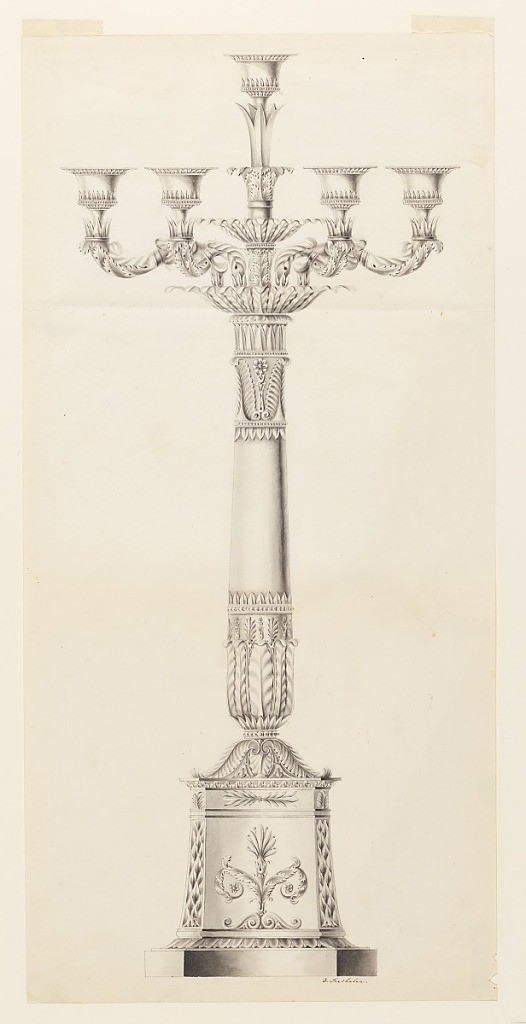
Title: Design for a Candlestick
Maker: Joseph Anton Seethaler II, German, 1799–1868
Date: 1820-1830
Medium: Pen and ink, brush and wash, graphite on paper
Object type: drawing
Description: The shaft consists of a column standing upon a high pedestal showing a palmette in the concave front panel. Octagonal plinth and four sockets on branches and a central one rising from a calyx over capital